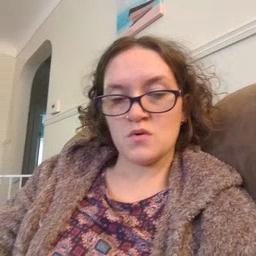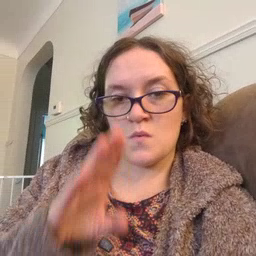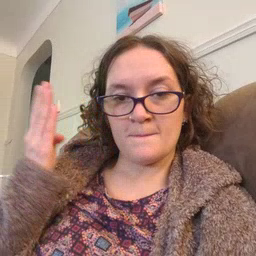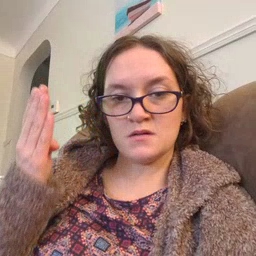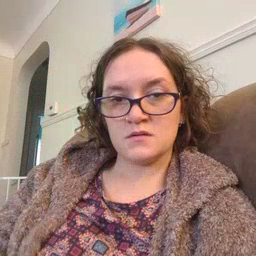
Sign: open